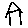
Label: house